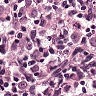
Metastatic tissue present: yes